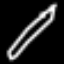
Label: pencil